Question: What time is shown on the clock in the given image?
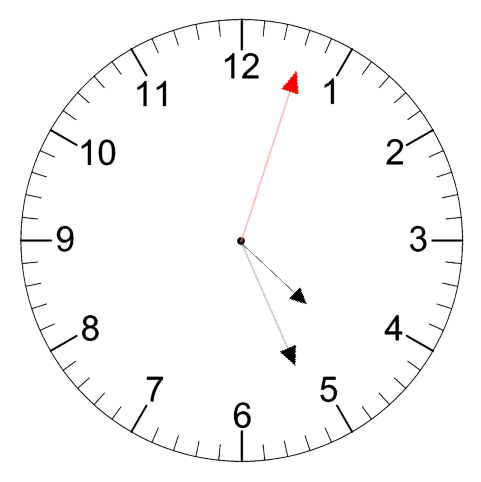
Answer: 04:26:03